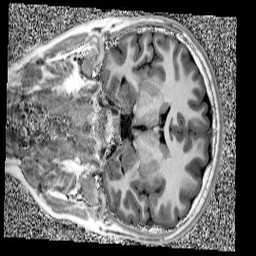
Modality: UNIT1
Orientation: coronal
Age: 10
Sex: male
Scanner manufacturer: siemens
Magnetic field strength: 3 T
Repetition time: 4 s
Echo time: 0.00303 s